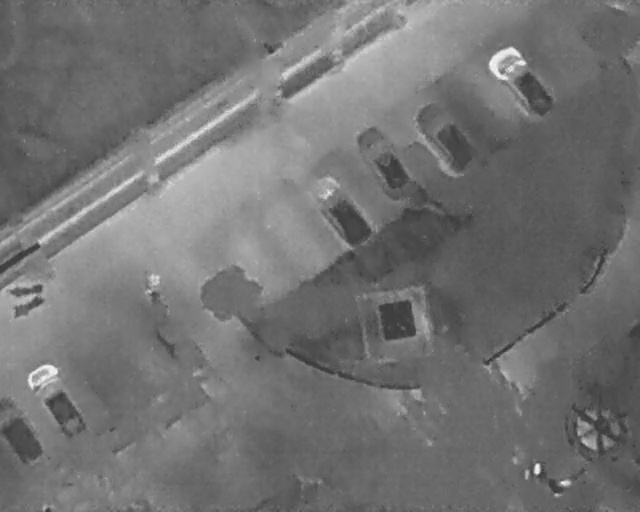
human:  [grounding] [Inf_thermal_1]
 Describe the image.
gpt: In the satellite image, there is  <ref>2 medium bicycle </ref> <box>[[2, 53, 4, 60, 170], [3, 56, 5, 63, 152]]</box> located at left,  <ref>2 medium person </ref> <box>[[22, 53, 25, 56, 2], [22, 55, 24, 59, 2]]</box> located at left,  <ref>2 large car </ref> <box>[[-2, 79, 9, 88, 2], [2, 74, 15, 82, 150]]</box> located at bottom left,  <ref>2 medium car </ref> <box>[[46, 37, 59, 44, 142], [53, 28, 66, 35, 148]]</box> located at center,  <ref>1 medium car </ref> <box>[[63, 23, 76, 30, 140]]</box> located at top,  <ref>1 medium car </ref> <box>[[74, 13, 88, 19, 140]]</box> located at top right.